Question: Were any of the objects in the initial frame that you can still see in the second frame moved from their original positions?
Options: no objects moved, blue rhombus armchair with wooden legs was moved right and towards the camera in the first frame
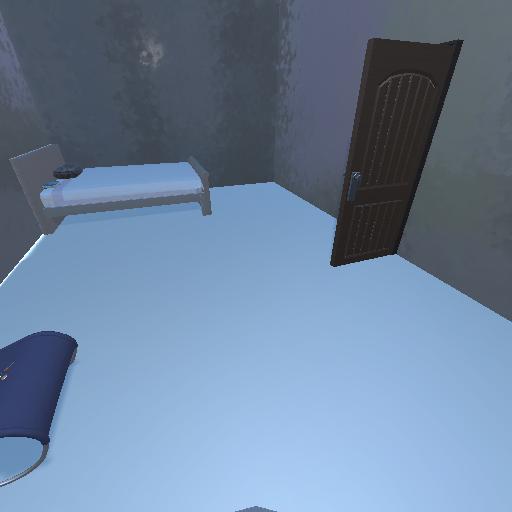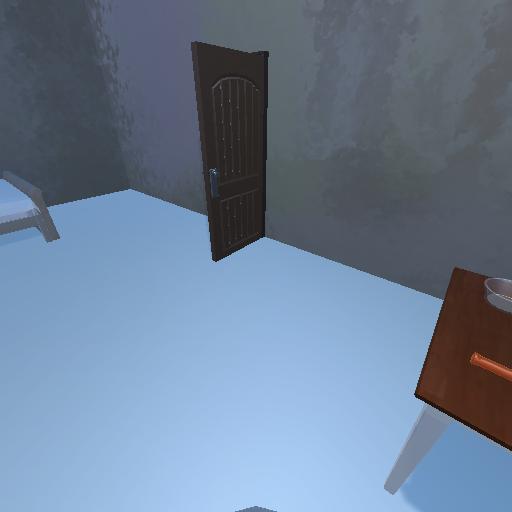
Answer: no objects moved